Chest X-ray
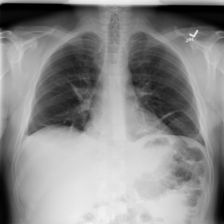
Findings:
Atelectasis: positive
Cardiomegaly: negative
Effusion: negative
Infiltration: negative
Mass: negative
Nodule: negative
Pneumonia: negative
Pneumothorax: negative
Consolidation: negative
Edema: negative
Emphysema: negative
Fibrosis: negative
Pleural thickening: negative
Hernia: negative